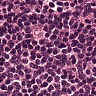
Metastatic tissue present: no